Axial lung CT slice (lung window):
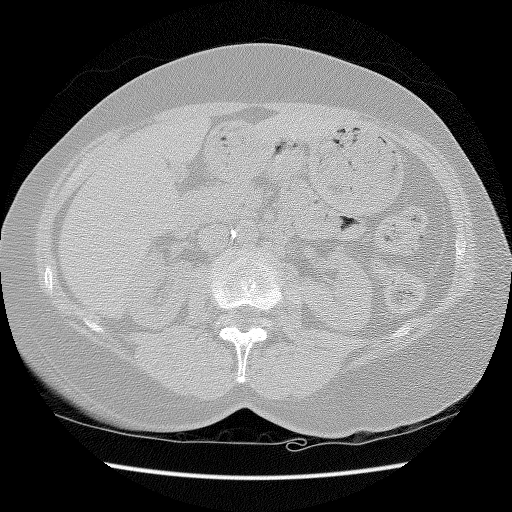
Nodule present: no